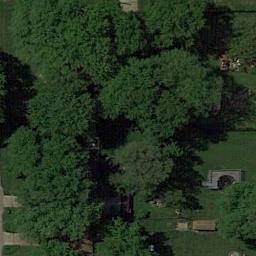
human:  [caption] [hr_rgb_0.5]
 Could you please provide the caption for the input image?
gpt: Many green trees between many buildings .

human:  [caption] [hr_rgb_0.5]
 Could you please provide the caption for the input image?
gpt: The forest is on the grass next to some houses .

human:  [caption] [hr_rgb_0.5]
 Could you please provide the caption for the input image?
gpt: This is a dense forest .

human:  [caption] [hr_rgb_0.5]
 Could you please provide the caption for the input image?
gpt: The forest with some dark green trees and some houses is surrounded by the lawn .

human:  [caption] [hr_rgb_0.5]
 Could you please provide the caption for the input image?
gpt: There are some buildings beside the green forest .